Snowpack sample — Buffalo Mountain, Silverthorne, Colorado, USA (2/22/26, 2:02 PM MST)
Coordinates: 39.622, -106.113
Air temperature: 33 °F
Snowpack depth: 63 cm
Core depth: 20 cm
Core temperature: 24.8 °F
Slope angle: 11°, slope face: 116°
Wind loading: low
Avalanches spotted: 0
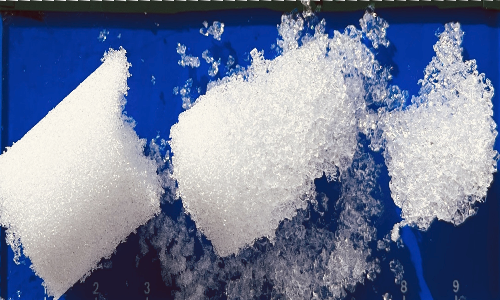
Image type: core
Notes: In a firebreak similar to site 1, minimal wind loading with no spotted avalanches (not many faces in view though)